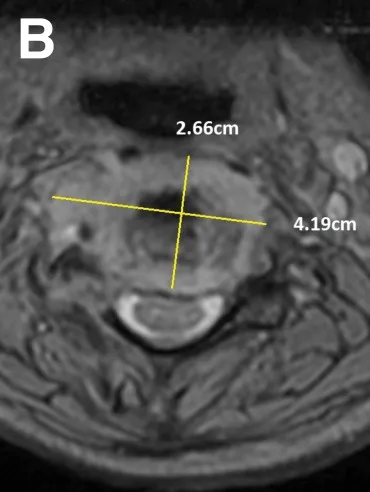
Cervical magnetic resonance image. B) An overall size of 2.66 x 4.19 cm.
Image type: radiology (mri)